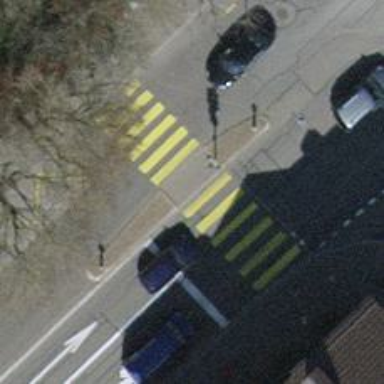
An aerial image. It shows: Marked footway crossing with asphalt surface. There is crossing island present.